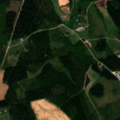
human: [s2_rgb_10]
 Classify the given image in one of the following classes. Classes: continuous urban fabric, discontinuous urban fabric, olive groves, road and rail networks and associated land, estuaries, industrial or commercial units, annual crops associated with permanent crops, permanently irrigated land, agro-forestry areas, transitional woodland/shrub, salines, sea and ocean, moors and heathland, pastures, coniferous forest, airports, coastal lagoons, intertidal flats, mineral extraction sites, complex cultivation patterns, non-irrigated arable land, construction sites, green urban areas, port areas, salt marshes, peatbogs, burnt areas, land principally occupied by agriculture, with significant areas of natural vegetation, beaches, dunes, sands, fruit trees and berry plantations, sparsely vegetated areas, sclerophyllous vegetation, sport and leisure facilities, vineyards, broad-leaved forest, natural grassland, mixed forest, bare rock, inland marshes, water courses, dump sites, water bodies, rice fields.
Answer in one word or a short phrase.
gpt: land principally occupied by agriculture, with significant areas of natural vegetation, coniferous forest, mixed forest, transitional woodland/shrub